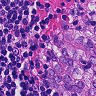
Metastatic tissue present: yes